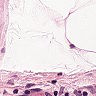
Metastatic tissue present: no